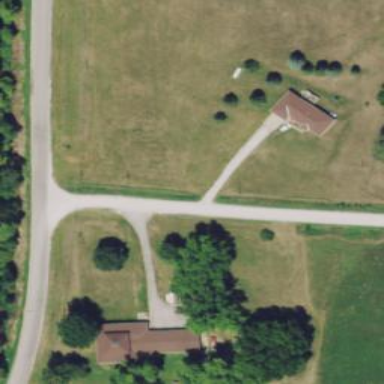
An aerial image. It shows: Driveway.